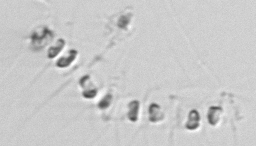
Label: Chaetoceros_socialis